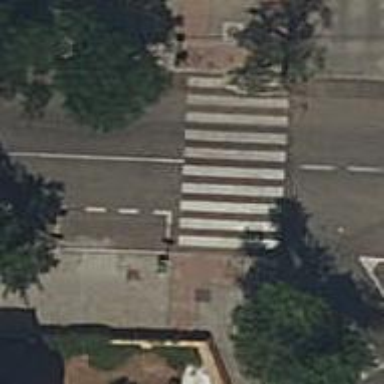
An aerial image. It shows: Uncontrolled zebra crossing on the road.